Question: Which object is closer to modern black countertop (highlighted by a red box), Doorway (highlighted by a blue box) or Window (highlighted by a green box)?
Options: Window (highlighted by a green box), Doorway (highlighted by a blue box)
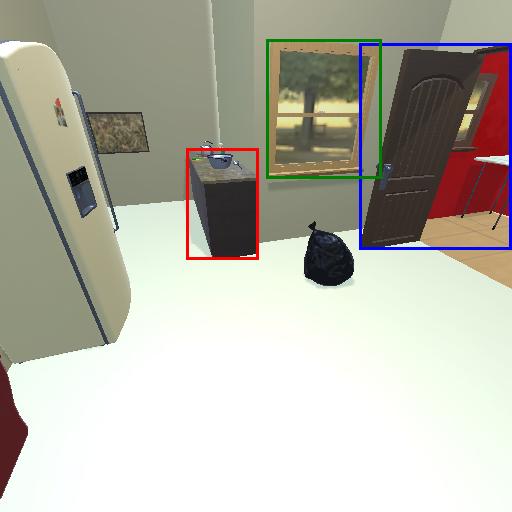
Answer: Window (highlighted by a green box)